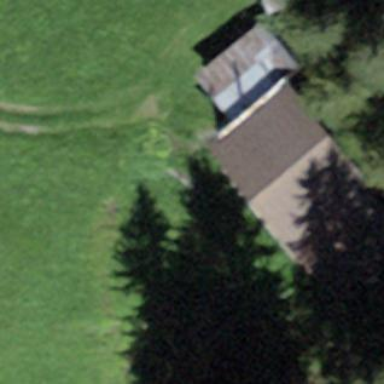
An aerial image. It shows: Cabin is depicted in the image.